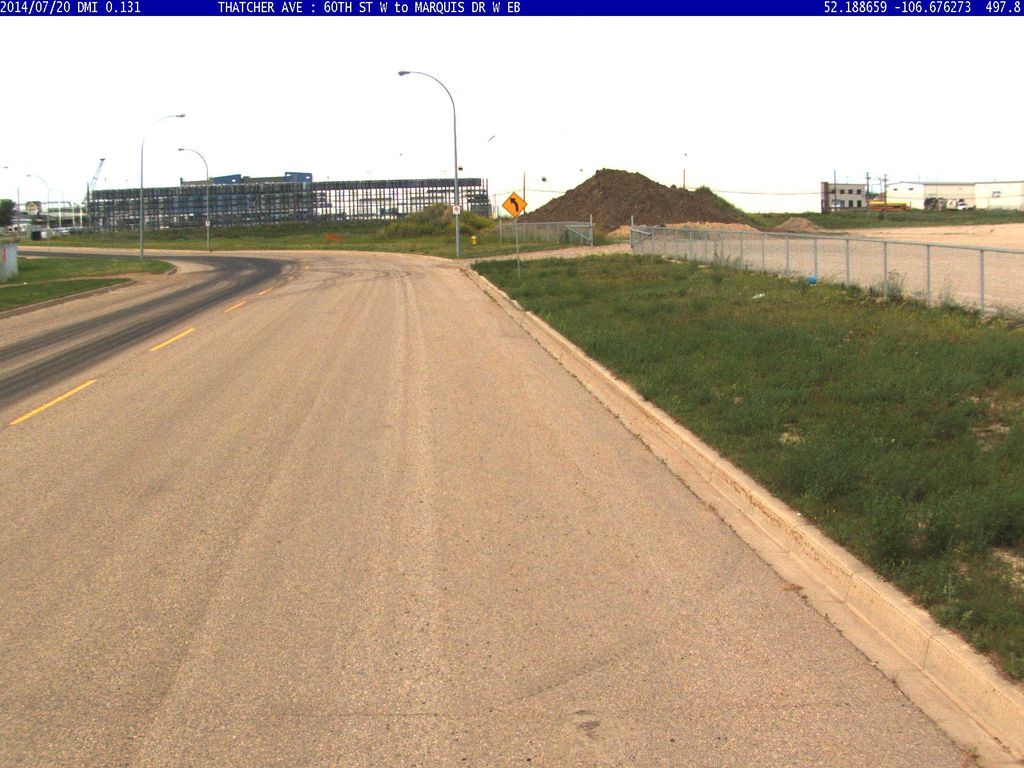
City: saskatoon